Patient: sex F, age 57
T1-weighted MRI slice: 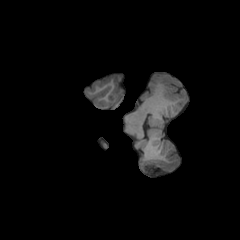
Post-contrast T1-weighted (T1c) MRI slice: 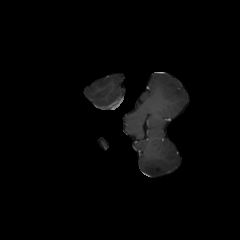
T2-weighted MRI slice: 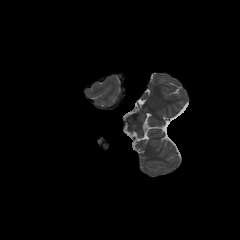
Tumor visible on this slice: no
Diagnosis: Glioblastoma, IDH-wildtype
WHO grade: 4